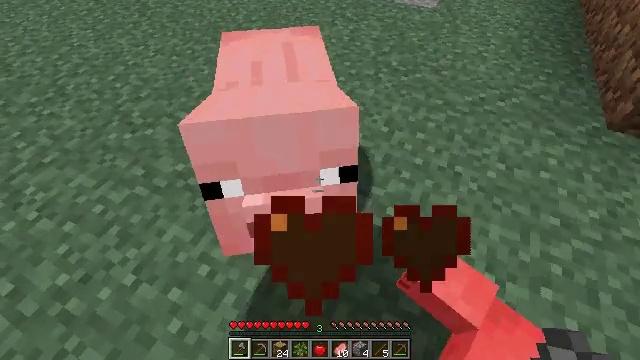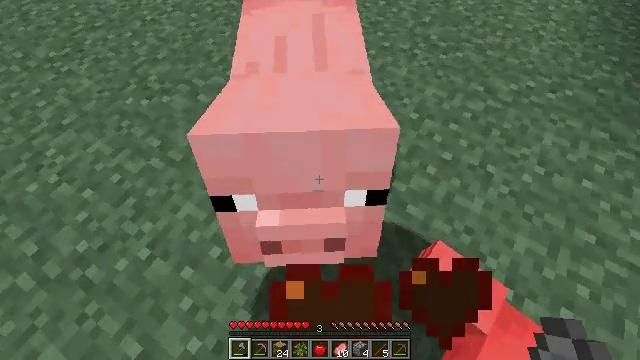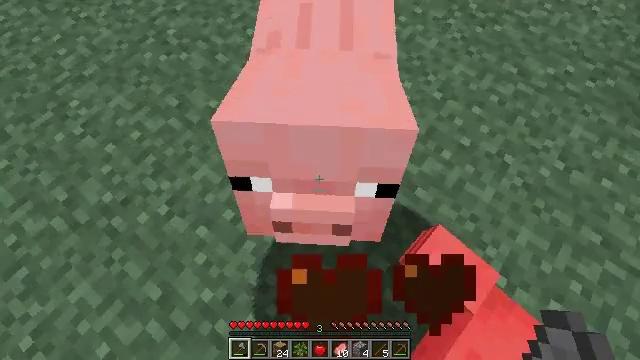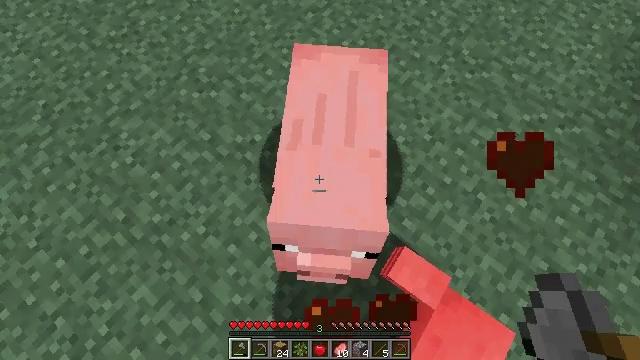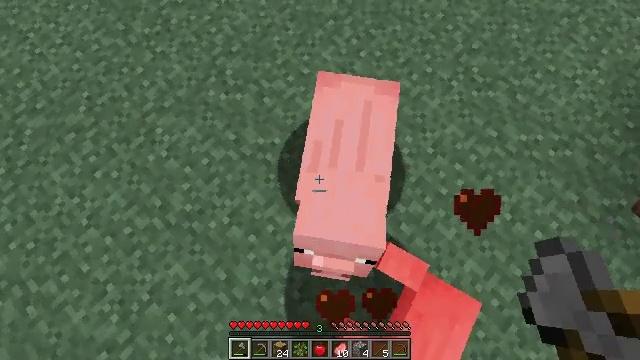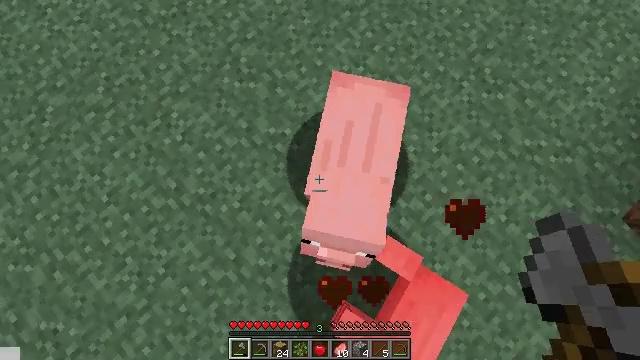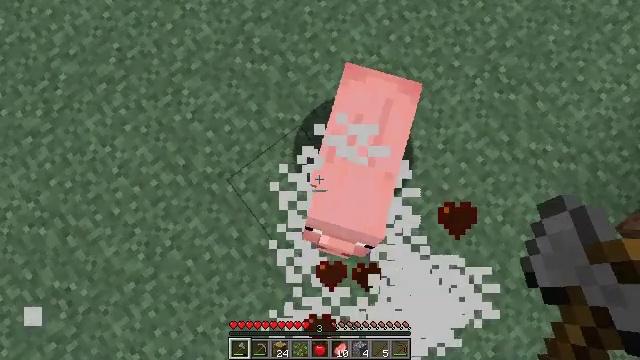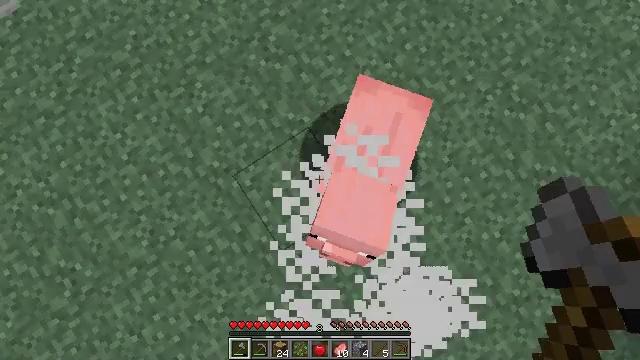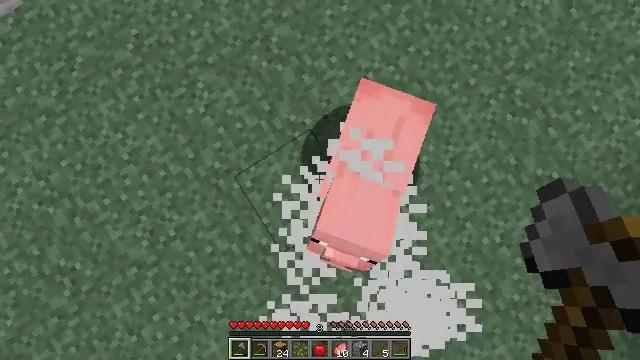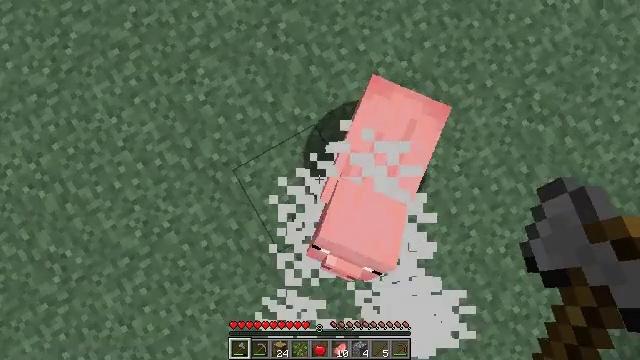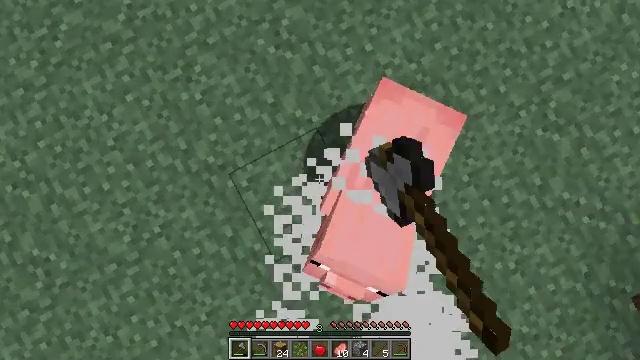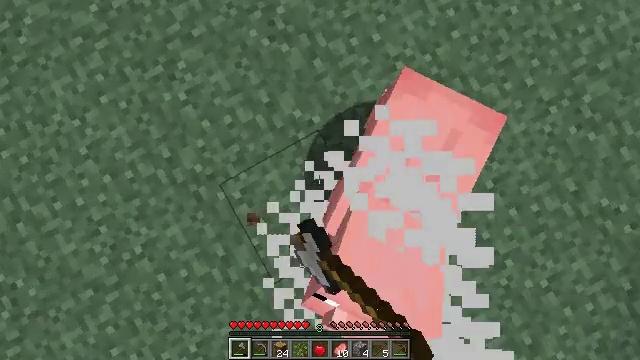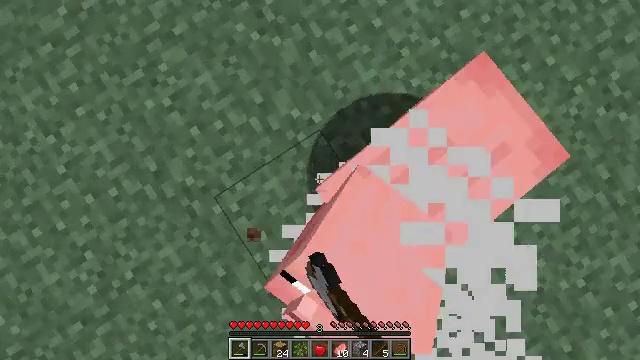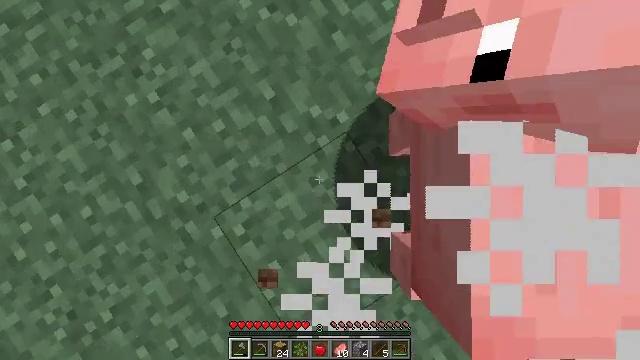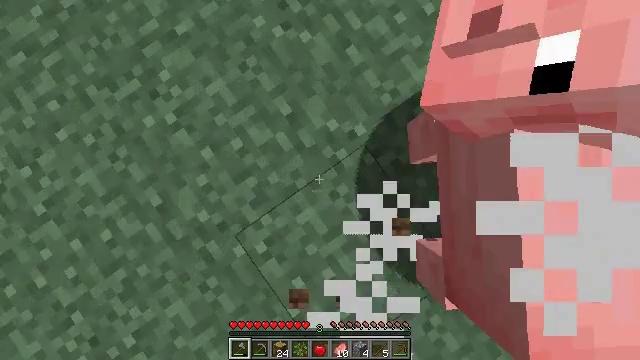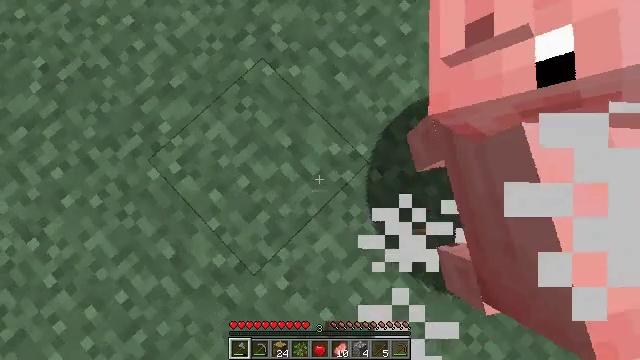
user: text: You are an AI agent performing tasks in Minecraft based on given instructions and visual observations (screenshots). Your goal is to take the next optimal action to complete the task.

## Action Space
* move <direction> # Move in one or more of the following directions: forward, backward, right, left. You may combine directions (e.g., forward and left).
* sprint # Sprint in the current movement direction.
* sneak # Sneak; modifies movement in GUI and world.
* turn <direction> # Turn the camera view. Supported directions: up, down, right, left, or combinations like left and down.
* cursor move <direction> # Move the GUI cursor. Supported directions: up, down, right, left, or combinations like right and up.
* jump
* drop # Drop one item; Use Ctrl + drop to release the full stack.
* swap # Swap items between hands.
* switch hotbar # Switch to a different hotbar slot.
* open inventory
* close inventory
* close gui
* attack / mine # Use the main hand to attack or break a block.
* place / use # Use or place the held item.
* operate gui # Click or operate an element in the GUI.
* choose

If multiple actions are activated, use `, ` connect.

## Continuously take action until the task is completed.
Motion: motion action
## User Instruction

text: Kill the pig.
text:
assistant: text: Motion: move forward, turn left and down
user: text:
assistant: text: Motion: move forward, turn left and down, jump
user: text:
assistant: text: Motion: move forward, turn left and down, jump
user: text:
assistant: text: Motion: turn left and down, jump
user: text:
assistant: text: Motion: turn left and down
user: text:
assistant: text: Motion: turn left and down
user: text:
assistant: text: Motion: turn left and down
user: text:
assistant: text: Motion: no_op
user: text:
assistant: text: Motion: turn left and down, attack / mine
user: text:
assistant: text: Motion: turn left, attack / mine
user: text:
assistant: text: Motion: turn right and down, attack / mine
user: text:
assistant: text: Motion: turn right
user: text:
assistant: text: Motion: no_op
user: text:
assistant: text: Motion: turn right and up
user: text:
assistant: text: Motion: turn right and up
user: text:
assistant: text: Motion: turn right and up
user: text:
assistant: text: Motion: turn right and up
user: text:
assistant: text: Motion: turn right and up
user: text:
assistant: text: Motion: turn right and up
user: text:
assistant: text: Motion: turn right and up
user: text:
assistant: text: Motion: turn right and up
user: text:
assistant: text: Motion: turn left and up
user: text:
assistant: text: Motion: turn left and up
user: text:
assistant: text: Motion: no_op
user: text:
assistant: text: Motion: turn left and up
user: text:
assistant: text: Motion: move back, turn left
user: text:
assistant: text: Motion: move back
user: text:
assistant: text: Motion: move back
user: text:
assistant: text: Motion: move back, turn right
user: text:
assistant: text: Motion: move back, turn right and up